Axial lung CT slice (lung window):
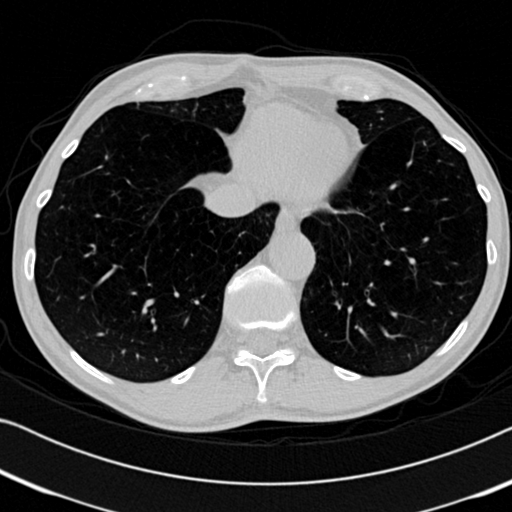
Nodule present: no